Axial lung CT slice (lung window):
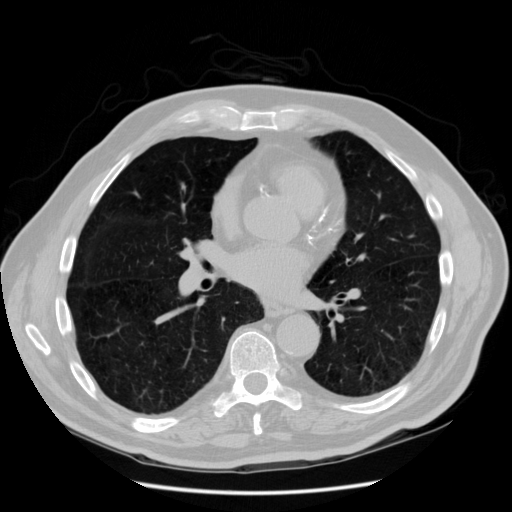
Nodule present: no